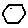
Label: hexagon